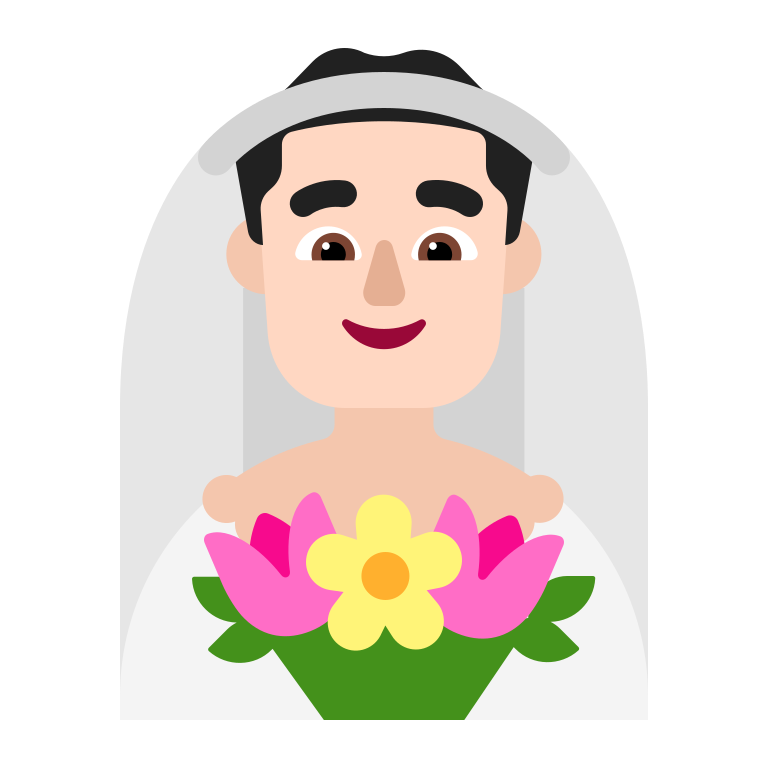
man with veil flat light